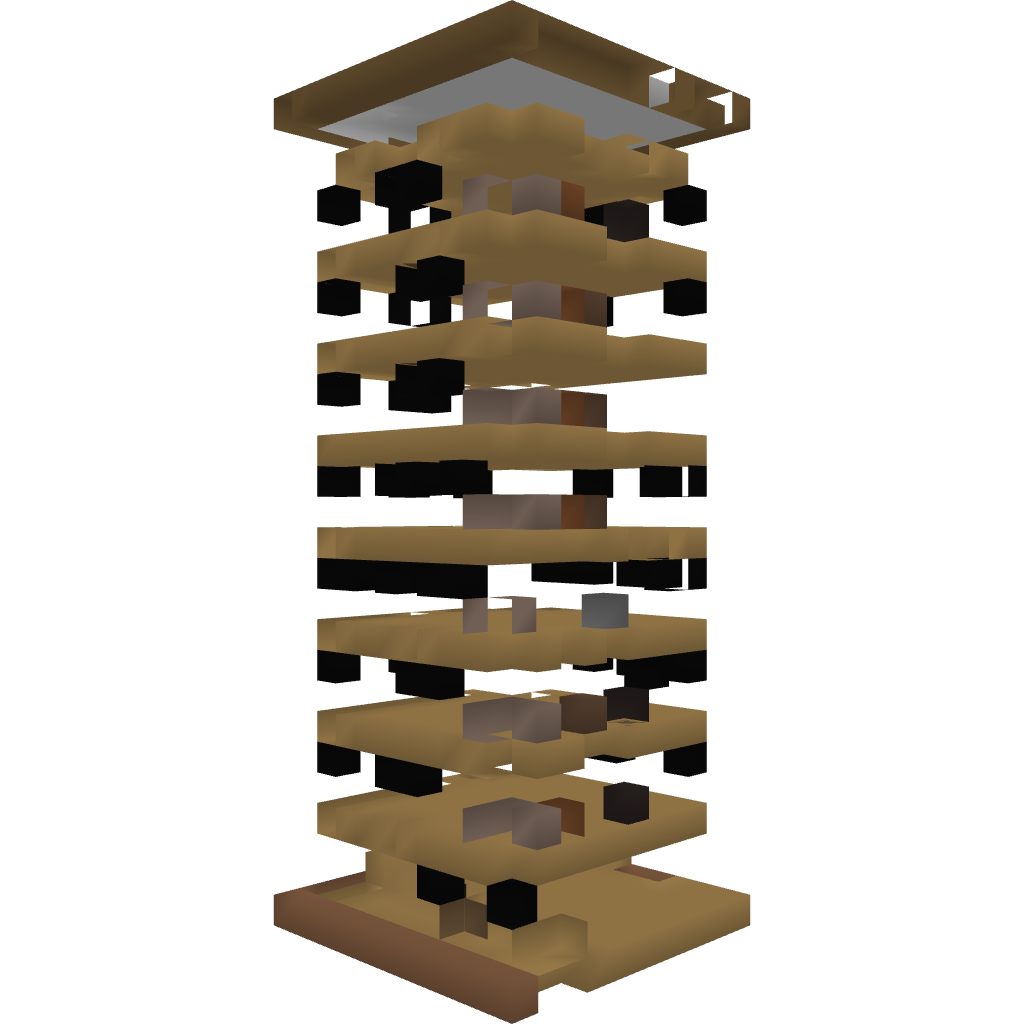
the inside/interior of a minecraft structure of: Grunting Boar Inn Hotel - By Cybersneeze